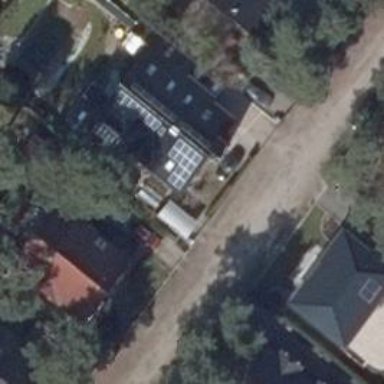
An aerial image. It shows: Simple and straightforward house.